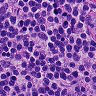
Metastatic tissue present: no